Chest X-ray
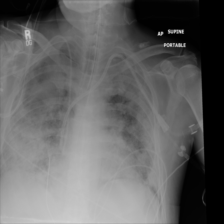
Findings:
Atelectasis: negative
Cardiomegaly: negative
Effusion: negative
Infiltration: negative
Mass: positive
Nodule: negative
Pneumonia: negative
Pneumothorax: negative
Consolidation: positive
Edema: negative
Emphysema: negative
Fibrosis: negative
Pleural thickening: negative
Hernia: negative